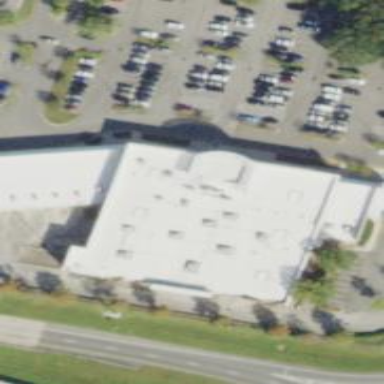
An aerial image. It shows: Fitness centre on leisure land.